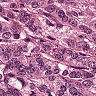
Metastatic tissue present: yes